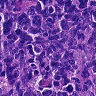
Metastatic tissue present: no